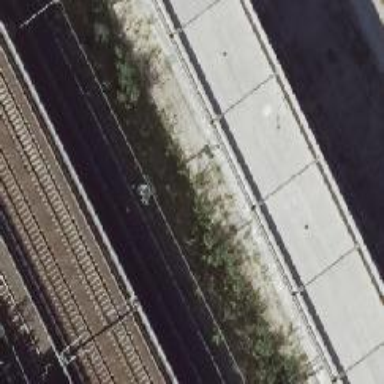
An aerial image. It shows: Railway signal.